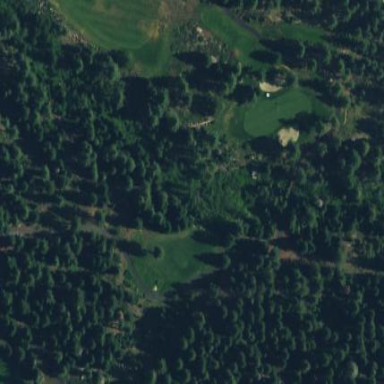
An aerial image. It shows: Area of rough grass used for golf.